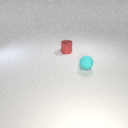
small cyan rubber sphere to the right of small red metal cylinder